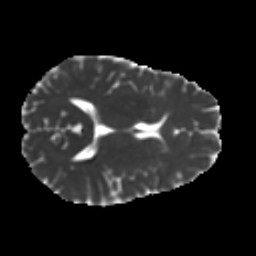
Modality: MD
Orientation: axial
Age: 32
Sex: male
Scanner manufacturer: ge
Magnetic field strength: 3 T
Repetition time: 7.8 s
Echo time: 0.0607 s